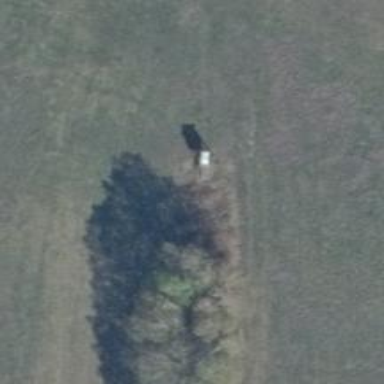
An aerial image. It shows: Hunting stand.